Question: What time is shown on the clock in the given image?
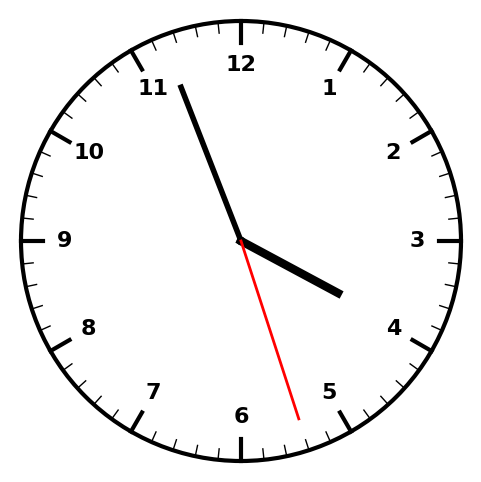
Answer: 03:56:27